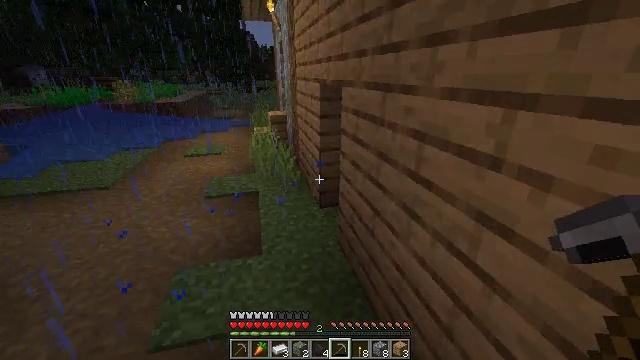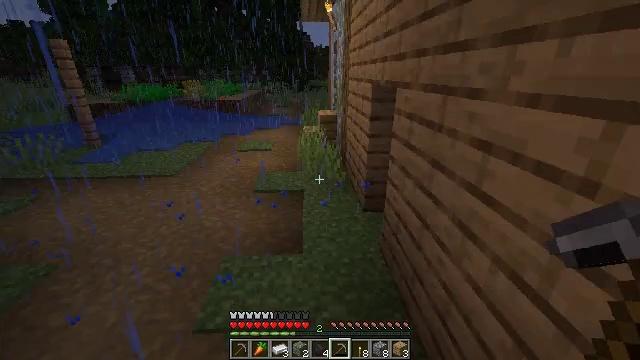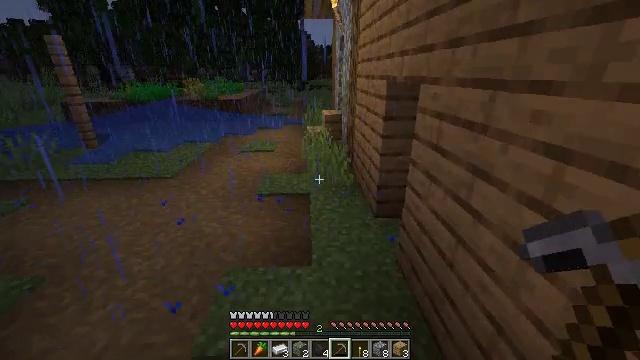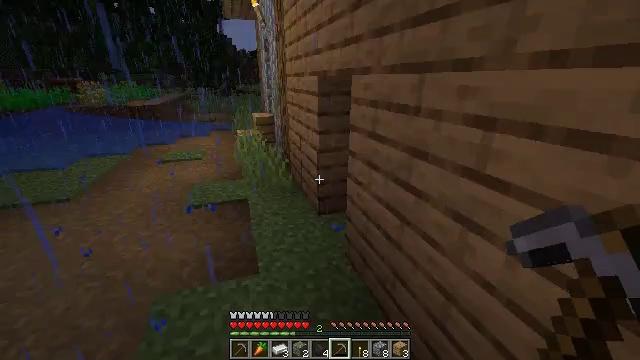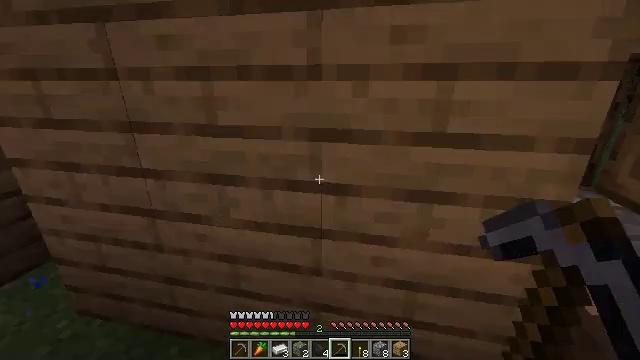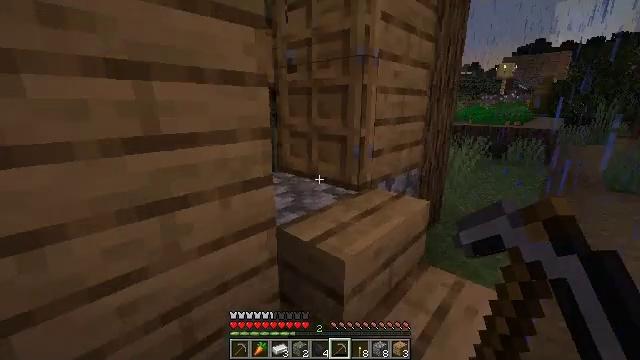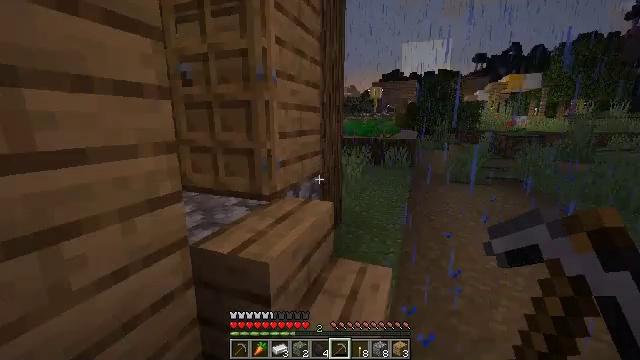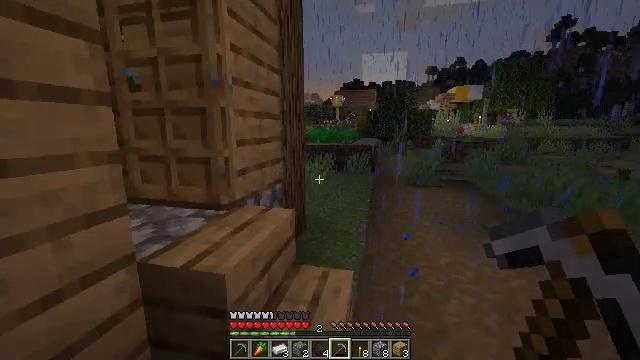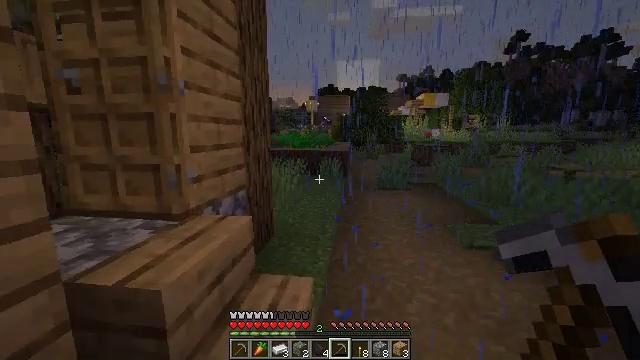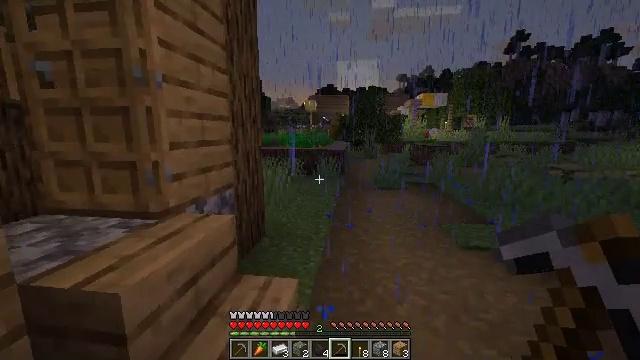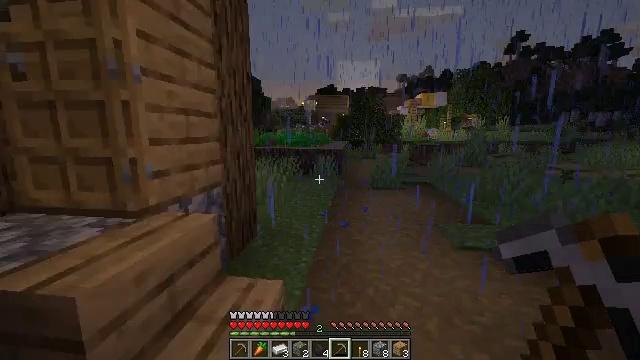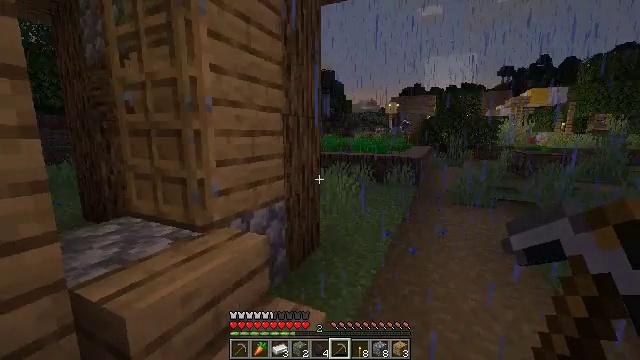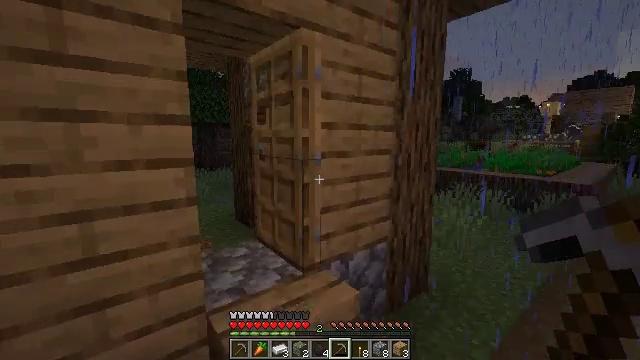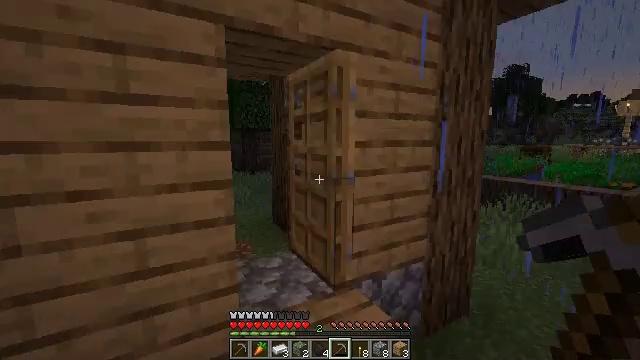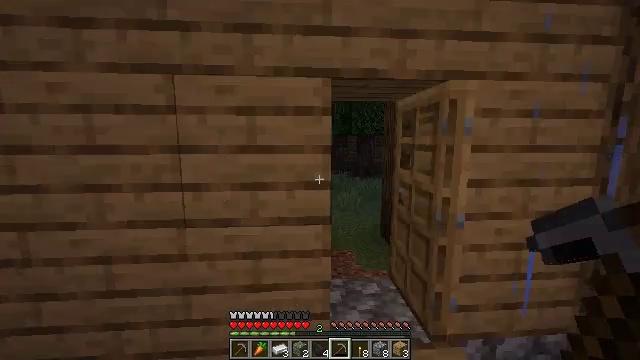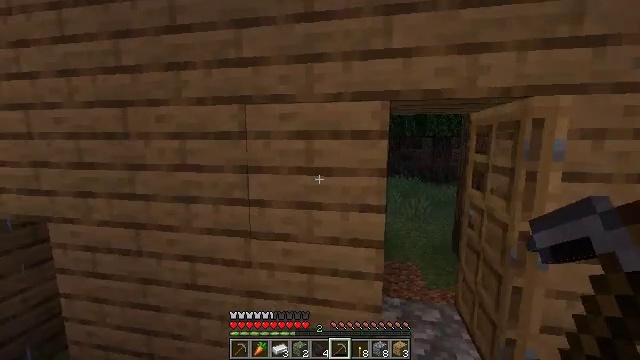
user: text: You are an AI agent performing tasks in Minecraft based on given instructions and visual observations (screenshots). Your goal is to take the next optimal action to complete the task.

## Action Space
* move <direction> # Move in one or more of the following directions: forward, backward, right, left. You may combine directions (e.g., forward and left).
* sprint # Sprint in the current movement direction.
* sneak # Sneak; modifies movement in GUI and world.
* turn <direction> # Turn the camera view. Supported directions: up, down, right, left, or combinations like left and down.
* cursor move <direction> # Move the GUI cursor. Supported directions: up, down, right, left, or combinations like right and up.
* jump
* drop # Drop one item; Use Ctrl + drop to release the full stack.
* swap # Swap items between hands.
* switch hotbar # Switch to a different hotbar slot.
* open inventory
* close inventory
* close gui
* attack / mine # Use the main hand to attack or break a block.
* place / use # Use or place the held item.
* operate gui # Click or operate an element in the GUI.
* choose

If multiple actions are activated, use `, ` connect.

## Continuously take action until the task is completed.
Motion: motion action
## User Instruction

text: Break the oak door to remove it.
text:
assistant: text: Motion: move forward and move left, turn left
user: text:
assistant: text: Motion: move forward and move left
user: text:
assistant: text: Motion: move forward, turn right and up
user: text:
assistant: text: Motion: move forward, turn right
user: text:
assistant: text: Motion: move forward, turn right and up
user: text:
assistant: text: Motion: turn right and up
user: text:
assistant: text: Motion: move right, turn right and up
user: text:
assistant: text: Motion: move forward and move right, turn right and up
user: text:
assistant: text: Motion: move forward and move right
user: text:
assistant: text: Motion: move forward and move right
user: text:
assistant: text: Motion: move forward and move right, turn left, jump
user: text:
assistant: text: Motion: move forward, turn left, jump
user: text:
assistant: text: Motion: move forward, turn left, jump
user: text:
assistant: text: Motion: move forward, turn left, jump
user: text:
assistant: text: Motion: turn left
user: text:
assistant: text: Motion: turn right
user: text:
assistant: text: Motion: turn right and up
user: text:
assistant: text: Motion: turn right
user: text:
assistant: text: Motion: no_op
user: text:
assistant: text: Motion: move forward, turn right and down
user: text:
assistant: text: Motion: move forward, turn right and down
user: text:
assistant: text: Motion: move forward
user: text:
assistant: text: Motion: move forward, turn left
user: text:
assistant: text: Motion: move forward, turn left
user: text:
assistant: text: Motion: turn left
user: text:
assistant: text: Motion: turn left and down
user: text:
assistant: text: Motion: no_op
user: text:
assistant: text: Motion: no_op
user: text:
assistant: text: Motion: turn right
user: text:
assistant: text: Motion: turn right